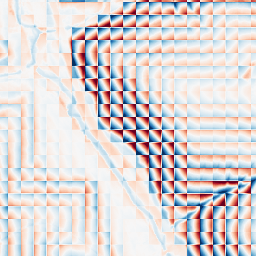
Category: wavelet
Decomposition family: wavelet_biorthogonal
Decomposition parameters: wavelet: bior1.3
level: 4
Upsampling method: quadratic
Upsampling parameters: scale: 2
Upsampling scale: 2